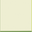
Piece: xx